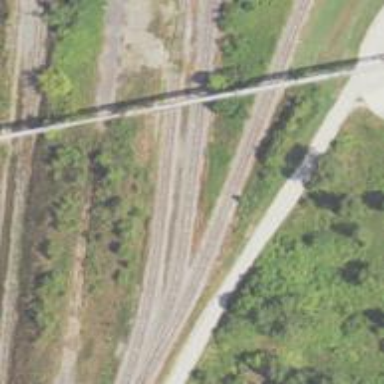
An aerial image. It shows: Railway spur service.